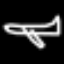
Label: airplane